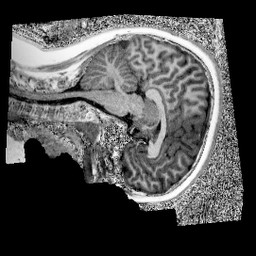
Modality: UNIT1
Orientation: sagittal
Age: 10
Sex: male
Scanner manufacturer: siemens
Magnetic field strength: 3 T
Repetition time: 4 s
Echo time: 0.00303 s